Question: In the adm menu, when click on some options appears a picture like banner with link to Commerce Guys page help.
How or where to remove this code from Drupal 7 Commerce Kickstart 2?
Thank you in advance and will enjoy all the help.
ocaccy

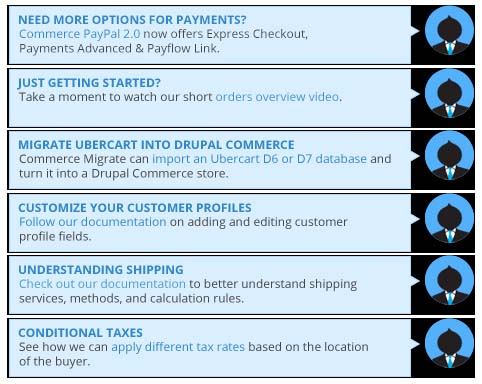
Answer: It's easy. You agreed to a terms of service at the beginning of the installation. There it explains that you have the option of turning that content delivery off by disabling the commerce_kickstart_dfp module. Enjoy!